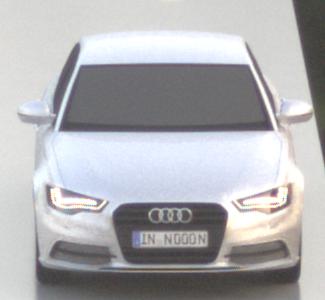
Make: Audi
Model: A6 2.0 TFSI
Detailed model: A6 (C7) Limousine
Model produced from: 2011/10
Model produced until: 2014/09
Doors: 4
Color: white
Road condition: wet road
Daytime: sunrise or sunset
Contrast: low contrast